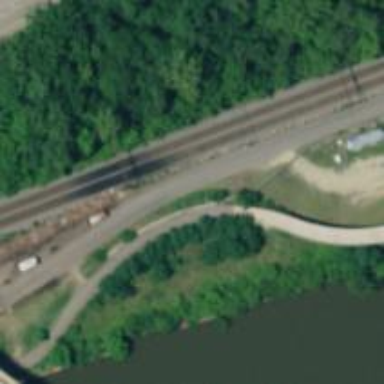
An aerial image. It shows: Cycleway with asphalt surface running along embankment.